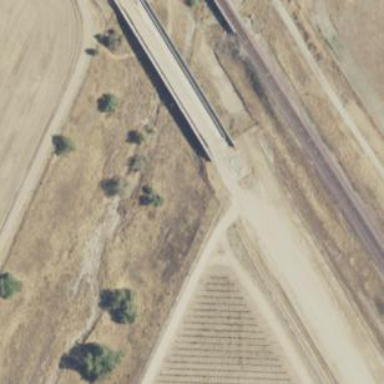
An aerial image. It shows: Man-made viaduct bridge.